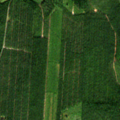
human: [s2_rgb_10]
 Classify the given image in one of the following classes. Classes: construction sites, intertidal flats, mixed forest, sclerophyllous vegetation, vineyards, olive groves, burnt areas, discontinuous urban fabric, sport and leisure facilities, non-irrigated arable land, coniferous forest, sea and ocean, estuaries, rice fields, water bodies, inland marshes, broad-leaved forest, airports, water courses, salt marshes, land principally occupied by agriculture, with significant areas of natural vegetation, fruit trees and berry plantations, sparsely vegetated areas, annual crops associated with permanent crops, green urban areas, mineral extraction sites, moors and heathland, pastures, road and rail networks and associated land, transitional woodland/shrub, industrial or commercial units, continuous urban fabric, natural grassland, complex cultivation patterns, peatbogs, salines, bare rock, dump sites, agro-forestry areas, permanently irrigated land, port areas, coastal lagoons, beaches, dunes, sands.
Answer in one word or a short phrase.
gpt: coniferous forest, mixed forest, transitional woodland/shrub